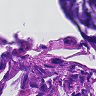
Metastatic tissue present: yes